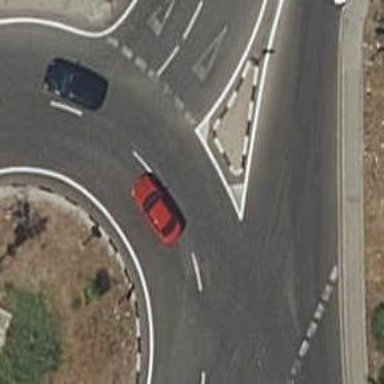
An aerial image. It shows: Circular junction on trunk highway.